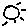
Label: sun